Question: When I want to run an app to emulator , eclipse give me this error :
> [2014-04-09 11:02:38 - ErsalNazar] Failed to create a Launch config for project 'ErsalNazar': Could not write file: E:\workspace.metadata.plugins\org.eclipse.debug.core.launches.
too show this dialog box sometimes

I am sorry for bad Language .
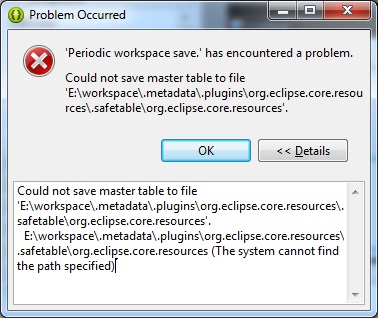
Answer: Create a new workspace and copy your project in this new workspace